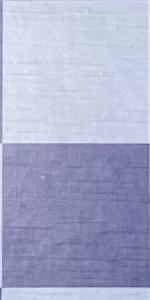
Label: Empty